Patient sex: F
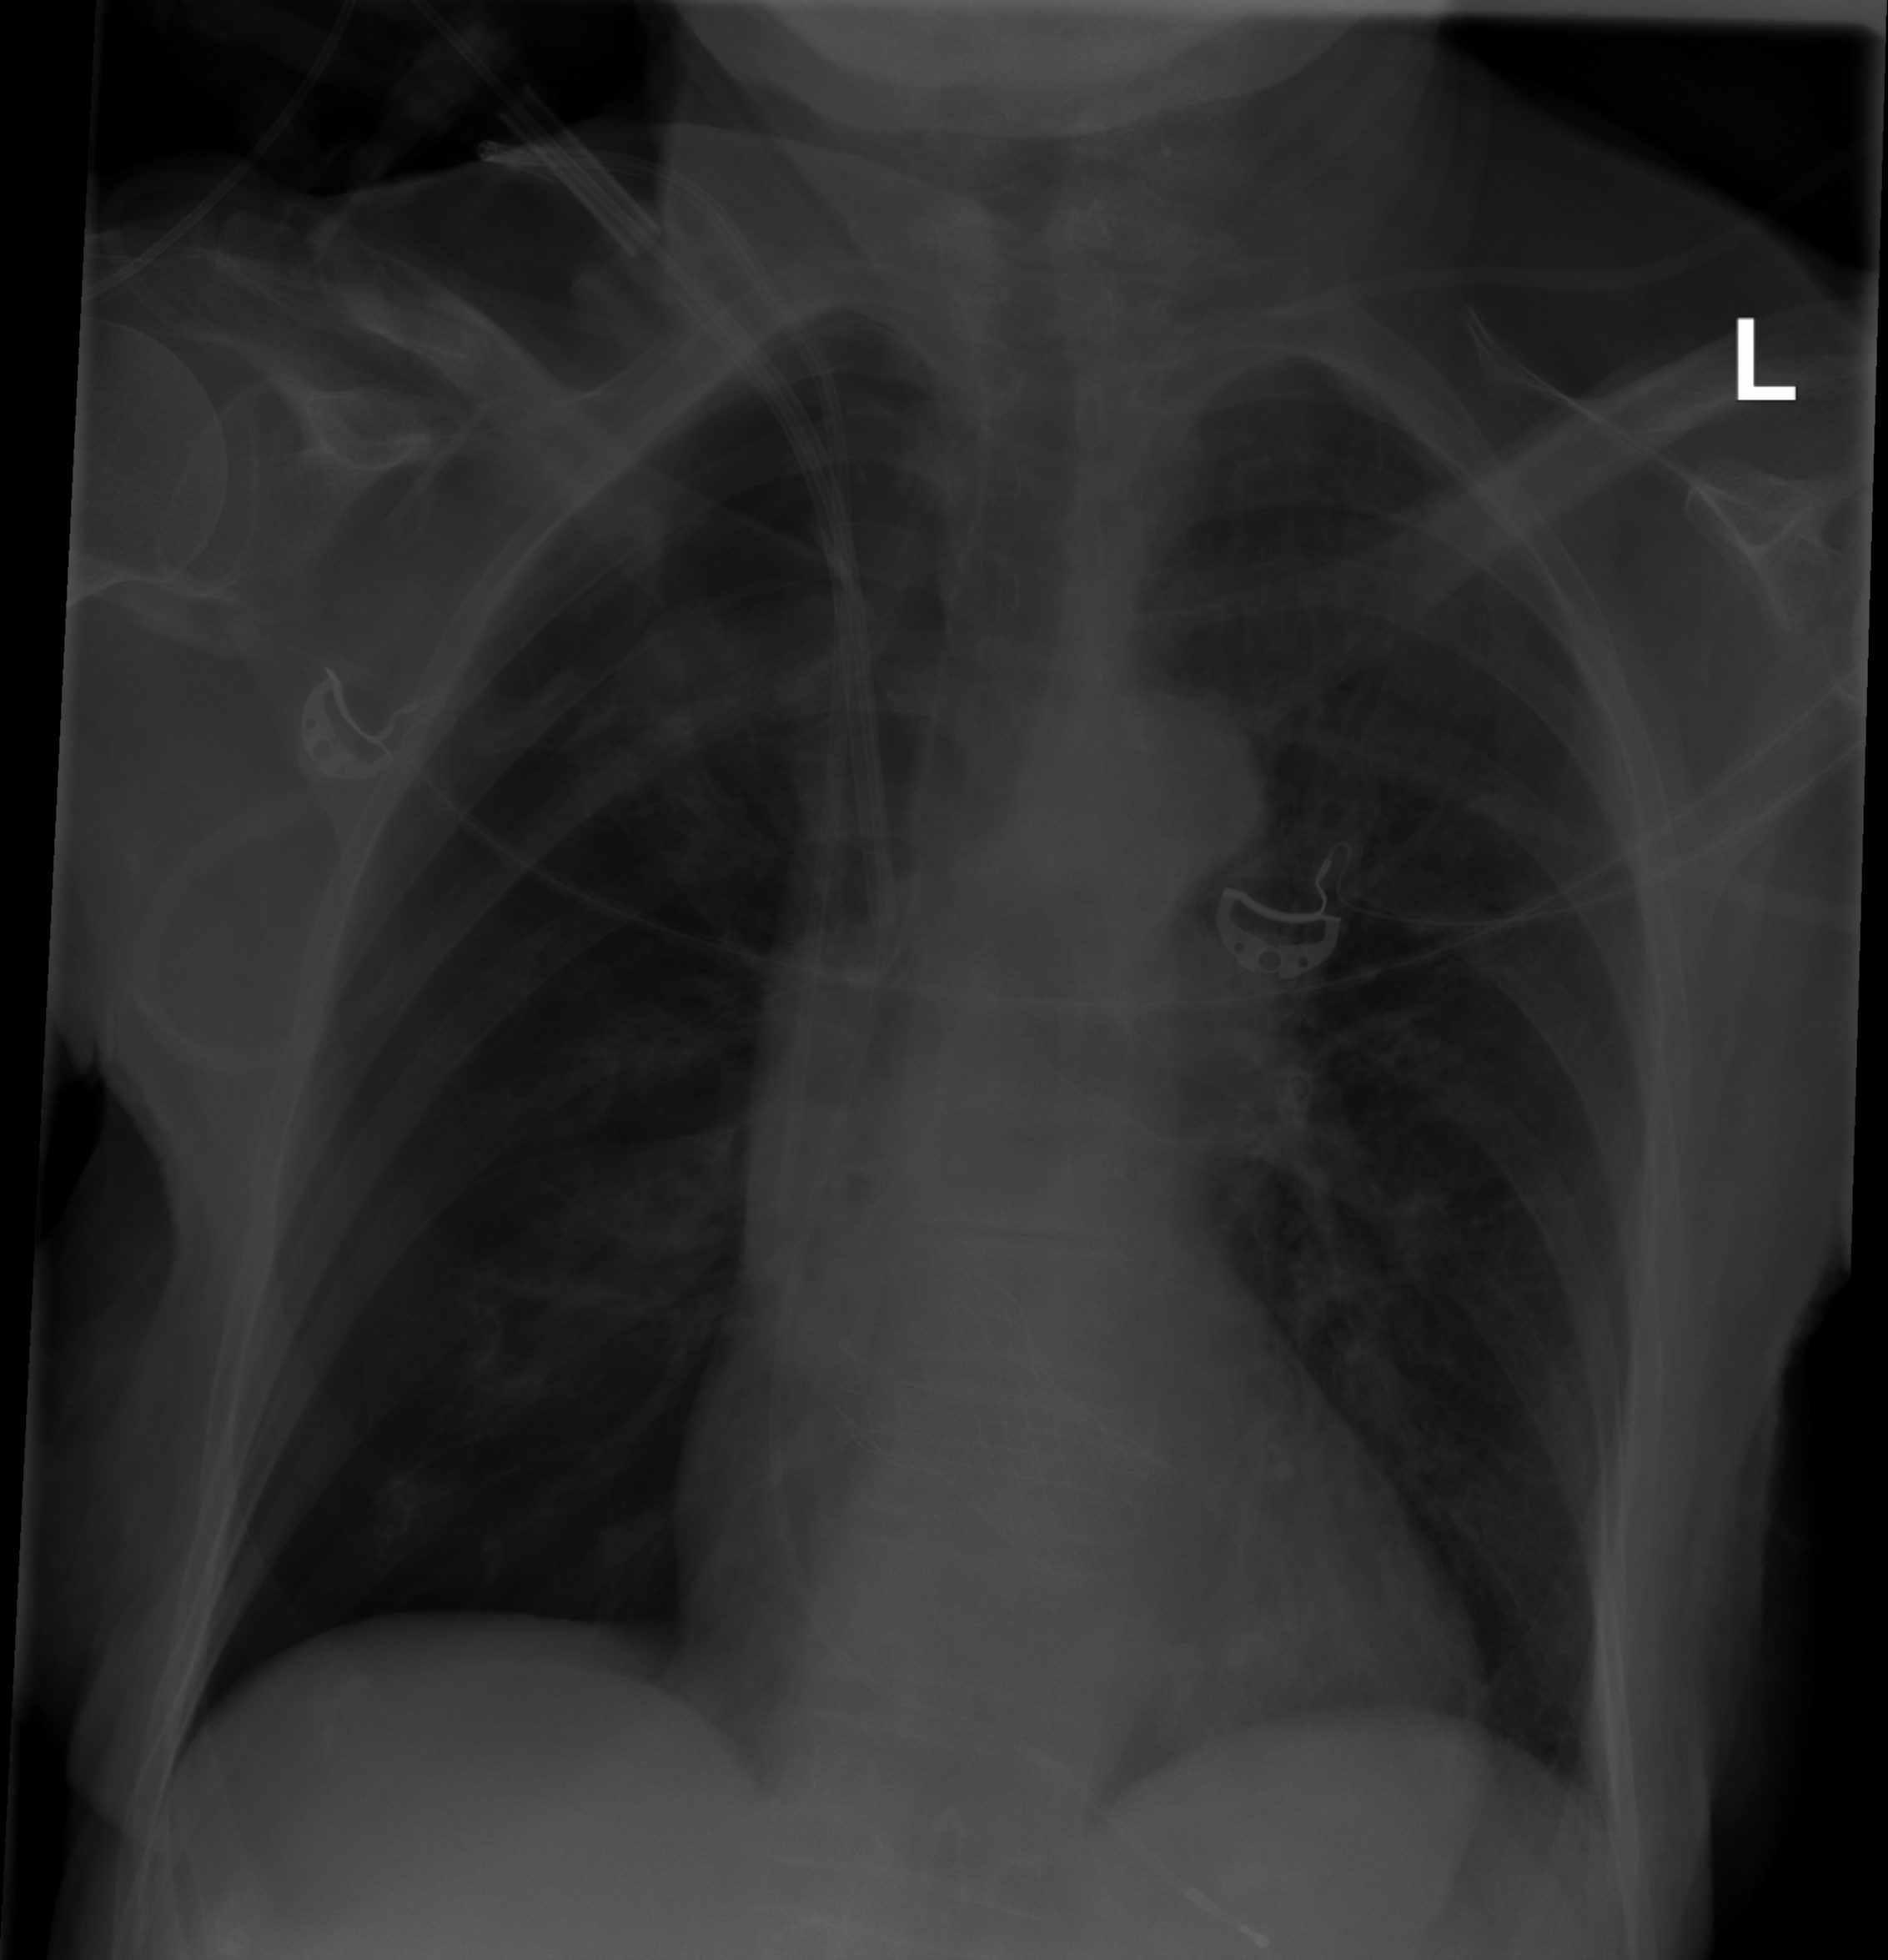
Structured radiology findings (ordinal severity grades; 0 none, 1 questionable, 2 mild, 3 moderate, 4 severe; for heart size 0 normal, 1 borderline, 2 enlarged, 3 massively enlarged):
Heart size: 0
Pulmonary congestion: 0
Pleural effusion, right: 0
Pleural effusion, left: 0
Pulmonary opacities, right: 0
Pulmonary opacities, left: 0
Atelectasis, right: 2
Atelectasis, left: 0